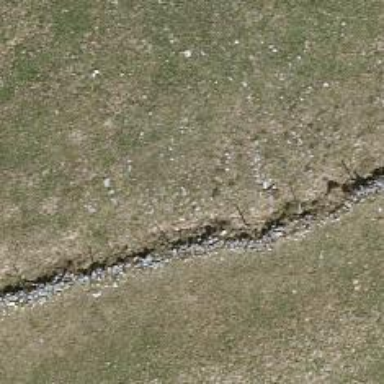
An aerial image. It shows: Wall barrier.